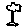
Label: tree